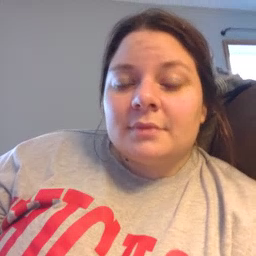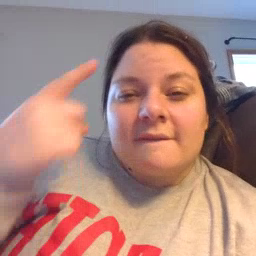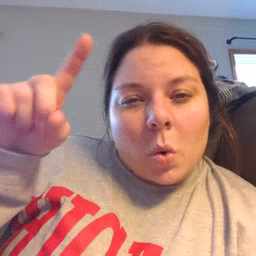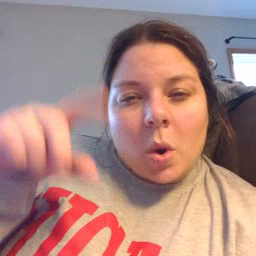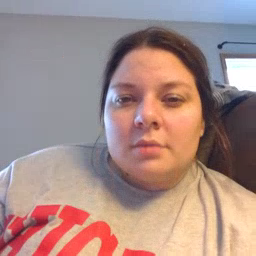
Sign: for